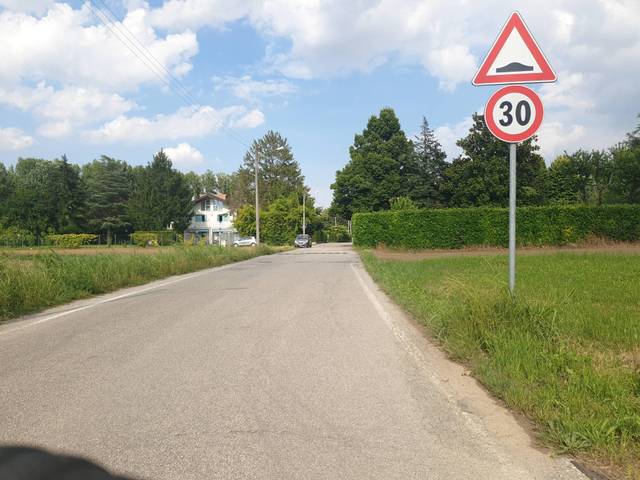
Region: Italy
Coordinates: 45.39, 11.86